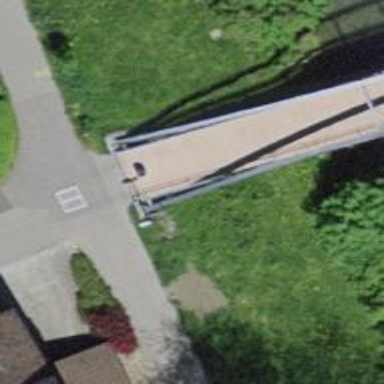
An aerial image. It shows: Footway on bridge.